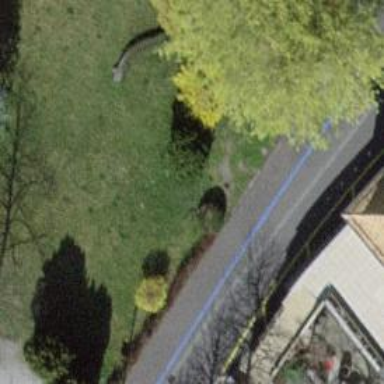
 tartan surface playground with horse theme."